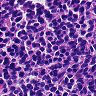
Metastatic tissue present: no